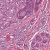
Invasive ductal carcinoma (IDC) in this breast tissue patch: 1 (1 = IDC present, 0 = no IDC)